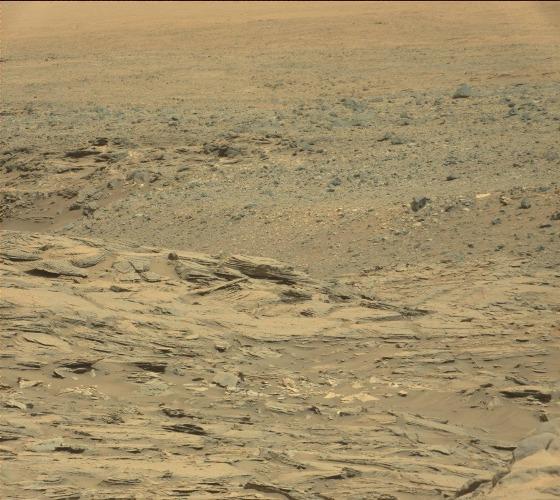
Terrain classes present: Bedrock, Gravel / Sand / Soil, Rock